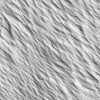
Atmospheric dust classification: not_dusty